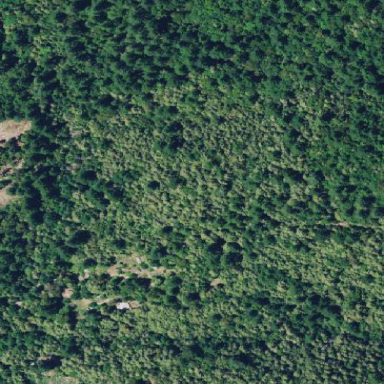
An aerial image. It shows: Forest area.